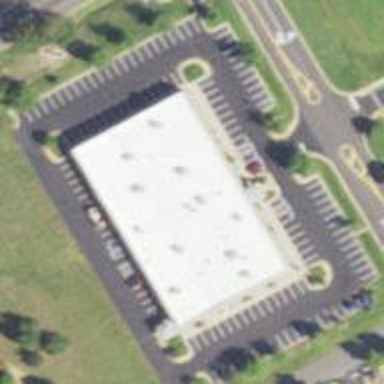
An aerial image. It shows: Parking area with surface.